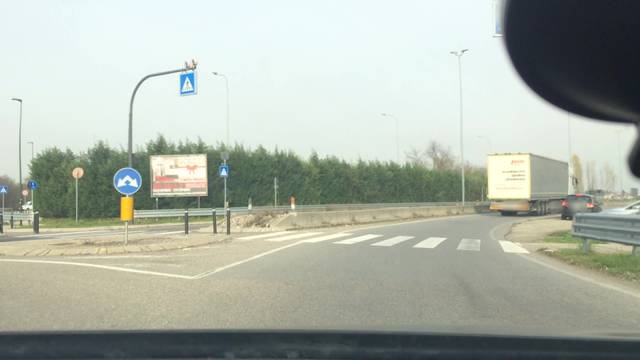
Region: Italy
Coordinates: 45.571, 8.901